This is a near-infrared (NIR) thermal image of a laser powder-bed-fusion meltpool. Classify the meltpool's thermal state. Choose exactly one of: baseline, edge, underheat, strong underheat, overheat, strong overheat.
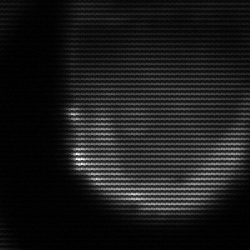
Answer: edge